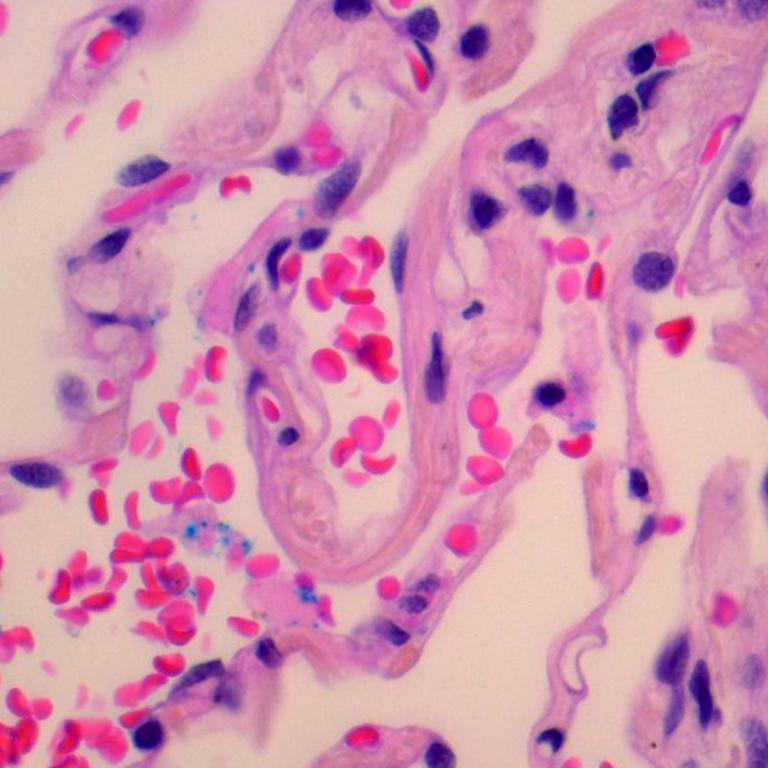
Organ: lung
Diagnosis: benign